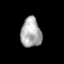
Tissue: prostate
Cell type: B cells
Senescence score: 0.6997
Nuclear area (px): 596
Mean DAPI intensity: 171.141